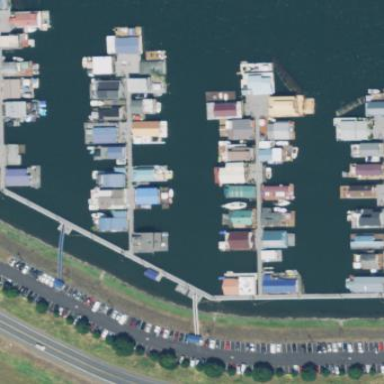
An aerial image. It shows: Marina on leisure land.